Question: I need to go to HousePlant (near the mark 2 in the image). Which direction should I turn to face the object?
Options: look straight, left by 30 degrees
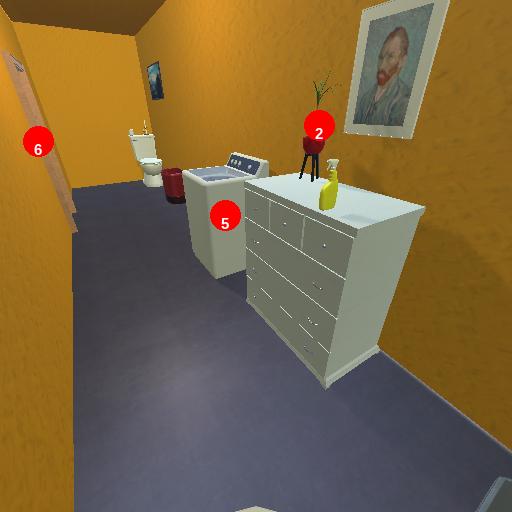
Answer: look straight